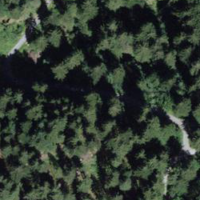
EUNIS habitat code: 43
Species observed at this site:
Petasites albus